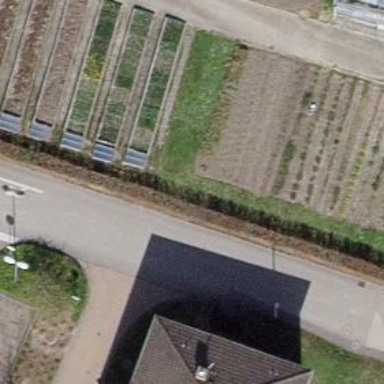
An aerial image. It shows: Garden that is leisure land.